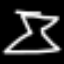
Label: hourglass